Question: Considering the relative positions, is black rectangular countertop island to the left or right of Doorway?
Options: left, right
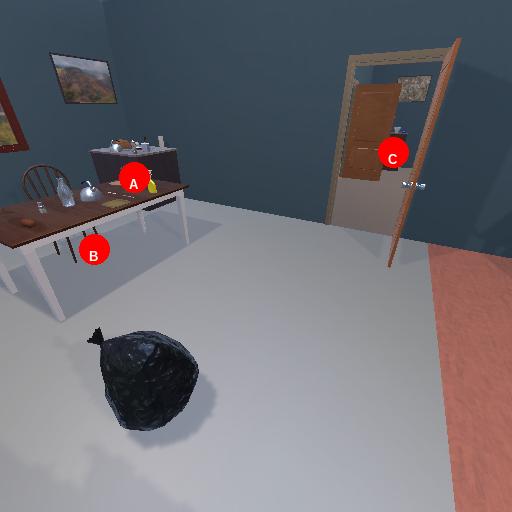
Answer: left